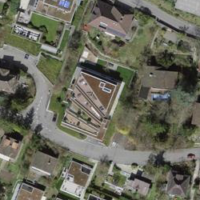
EUNIS habitat code: 55
Species observed at this site:
Melittis melissophyllum